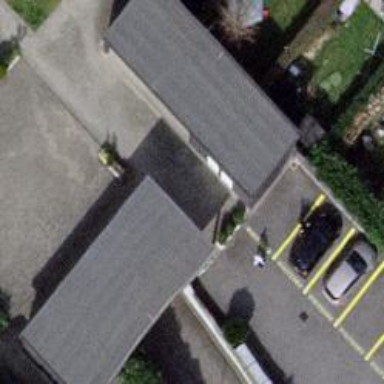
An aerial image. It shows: Parking aisle with paving stones surface.